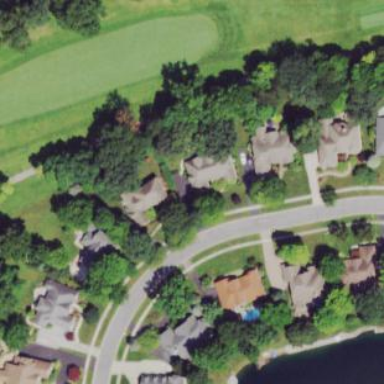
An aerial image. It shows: Pathway for golfing.